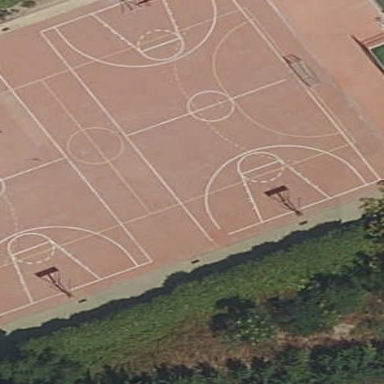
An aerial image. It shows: Basketball court located in leisure land pitch.